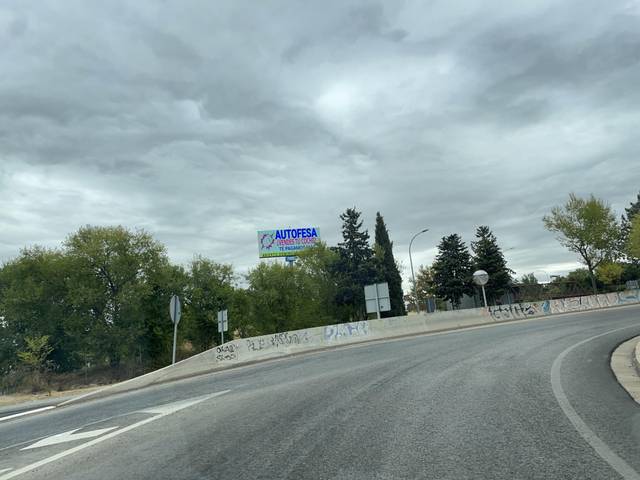
Region: Spain
Coordinates: 40.463, -3.771